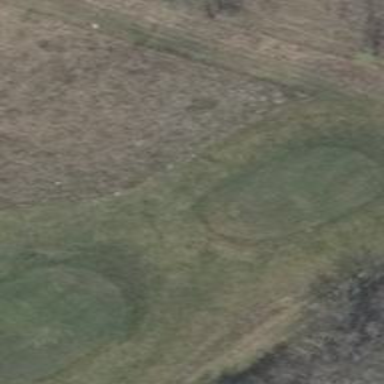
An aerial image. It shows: Golf tee.